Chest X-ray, PA view. Patient: 12 years old, sex M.
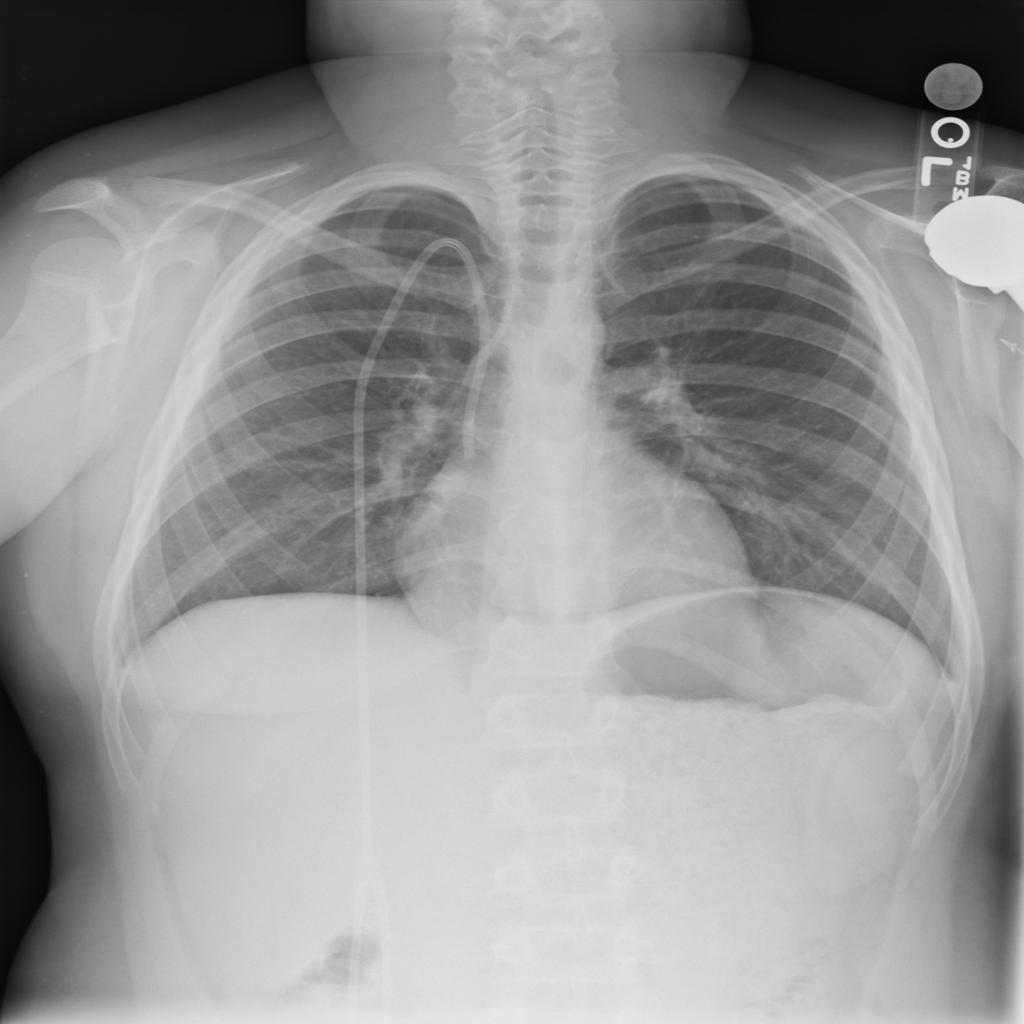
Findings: No Finding